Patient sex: M
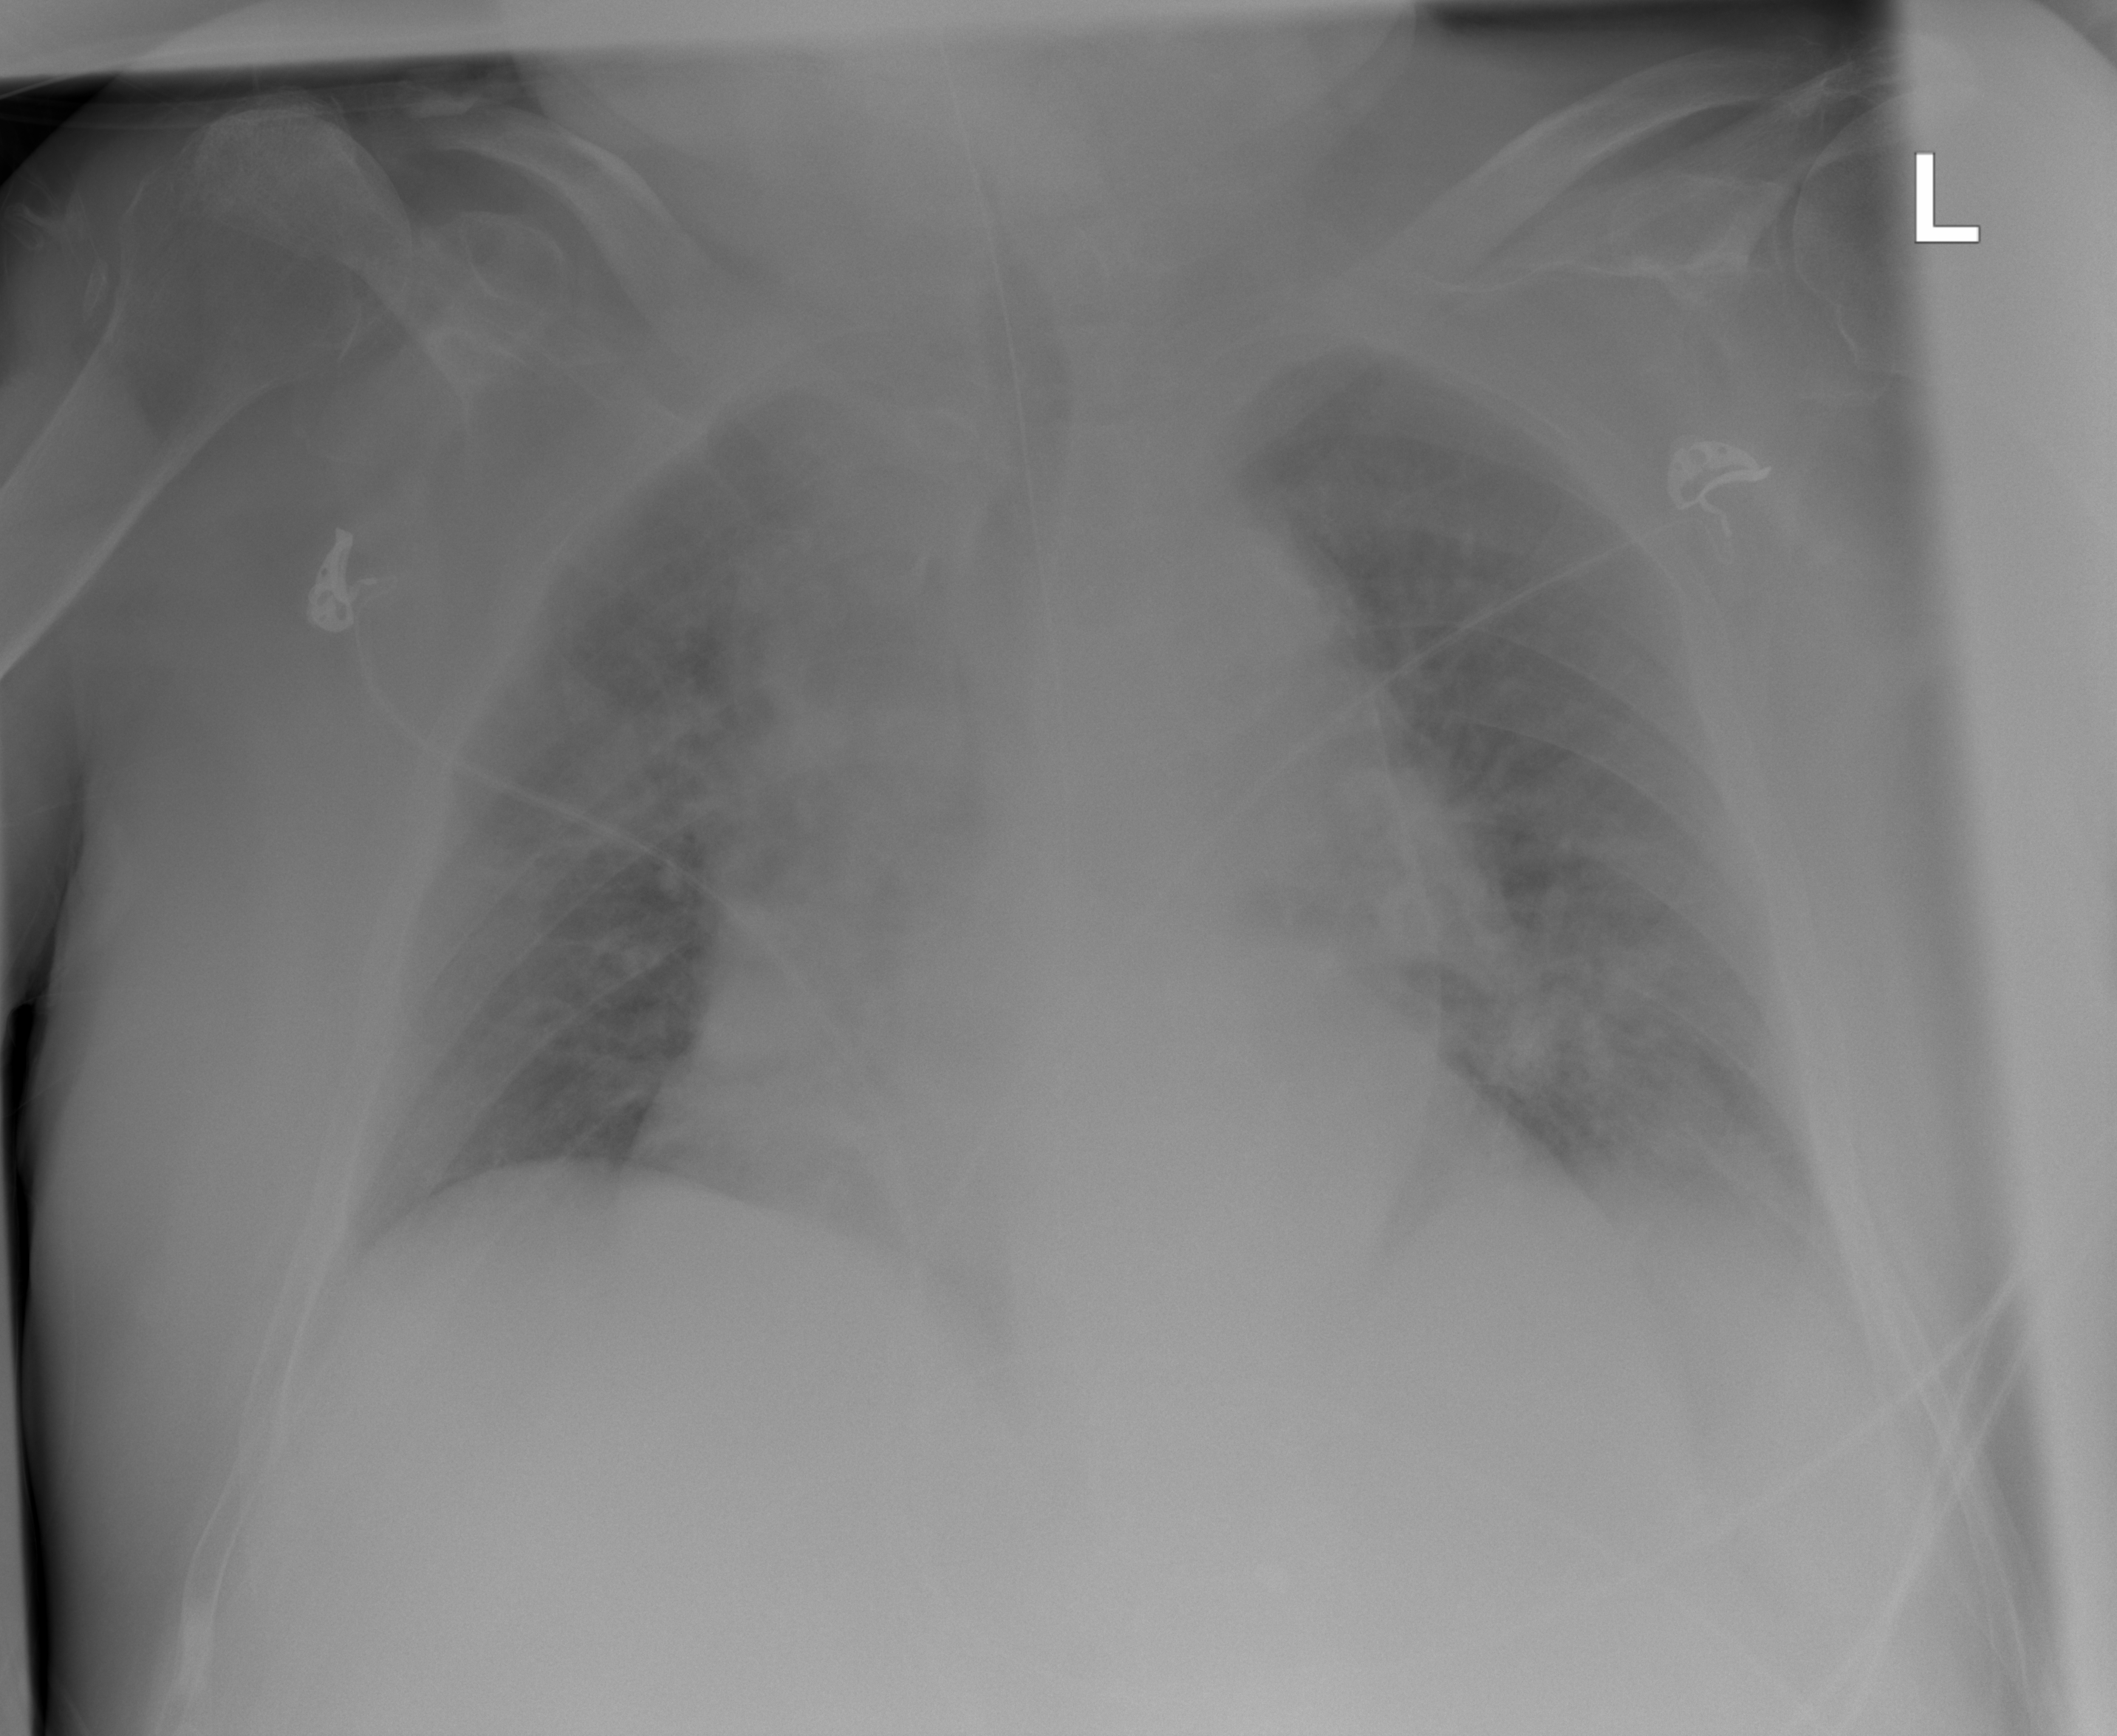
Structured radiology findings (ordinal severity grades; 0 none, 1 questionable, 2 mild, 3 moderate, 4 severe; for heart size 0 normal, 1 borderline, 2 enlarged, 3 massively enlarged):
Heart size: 3
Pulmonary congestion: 2
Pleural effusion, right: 0
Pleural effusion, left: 2
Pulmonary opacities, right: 1
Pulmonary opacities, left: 1
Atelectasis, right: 0
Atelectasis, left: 2